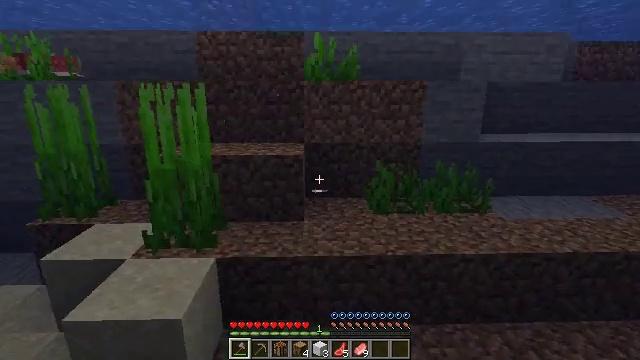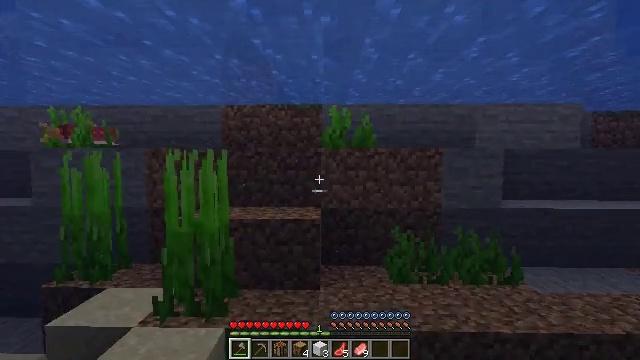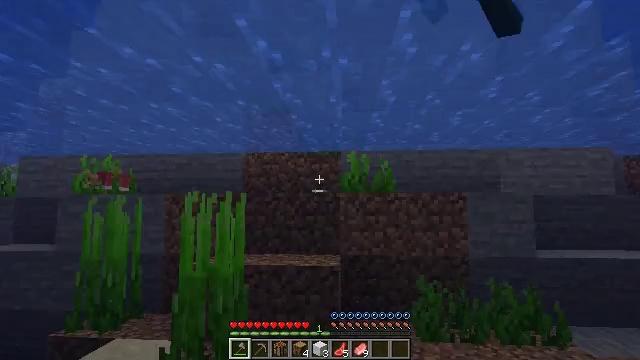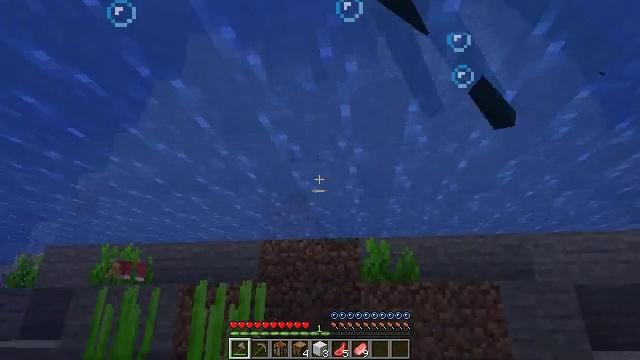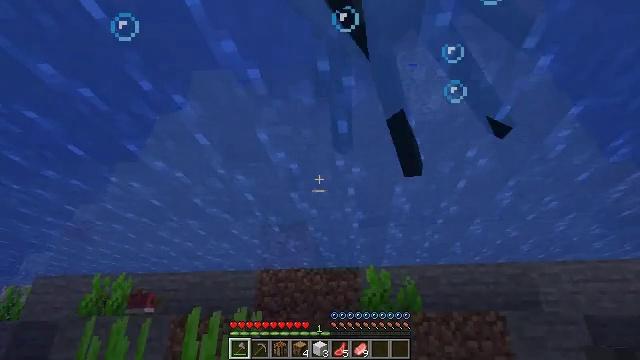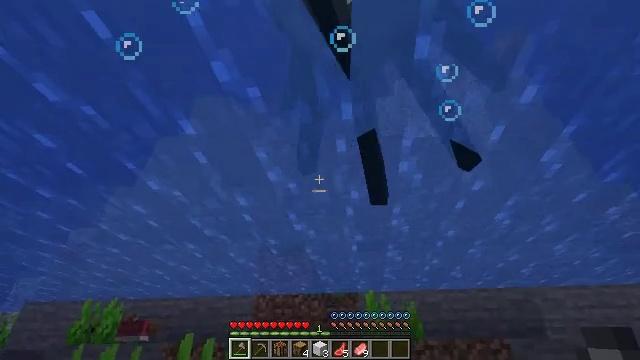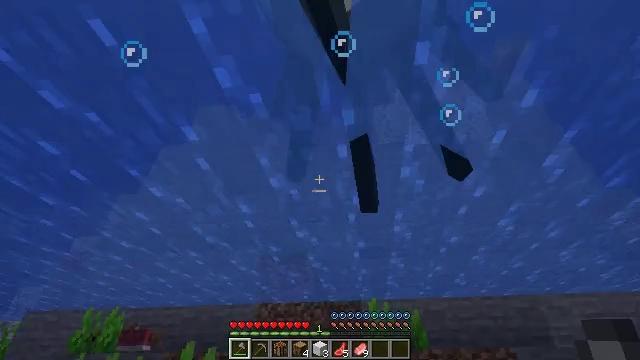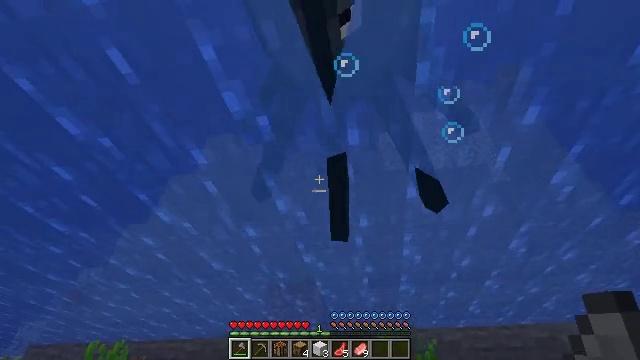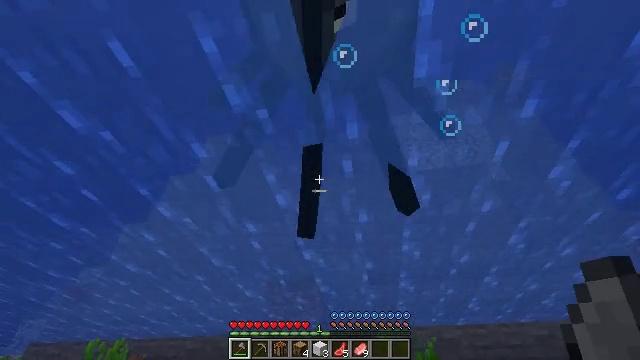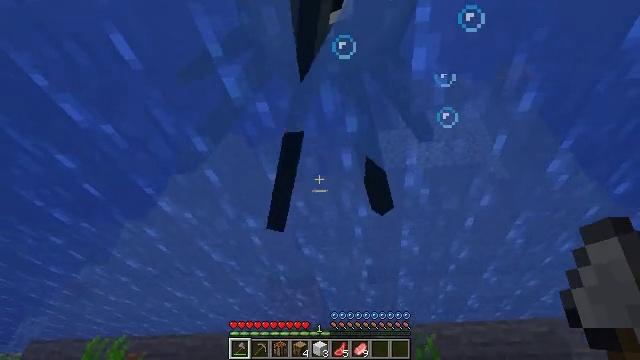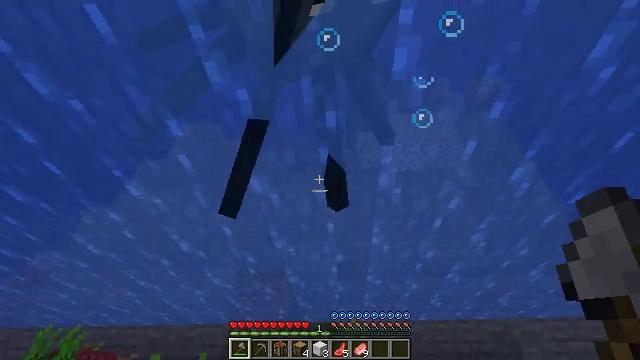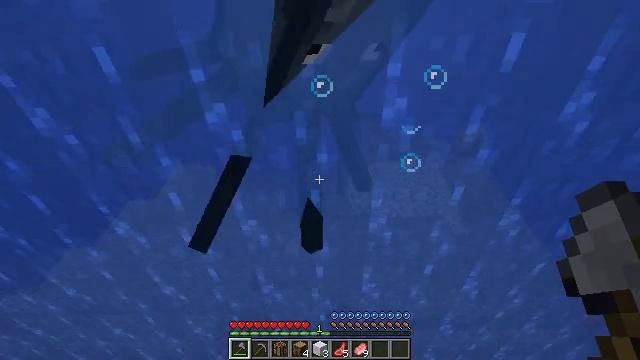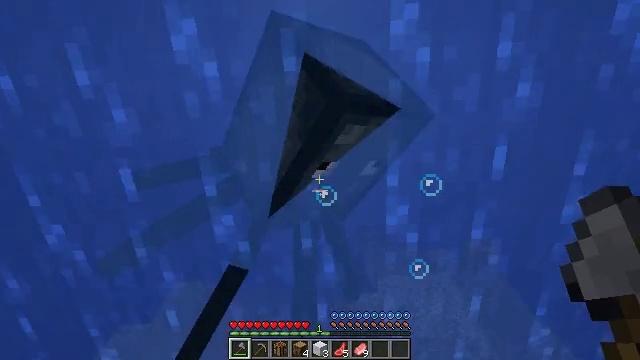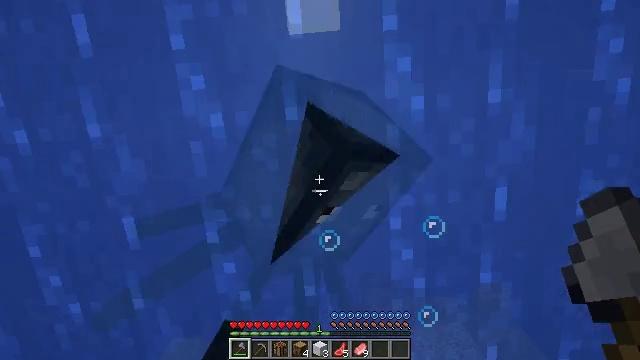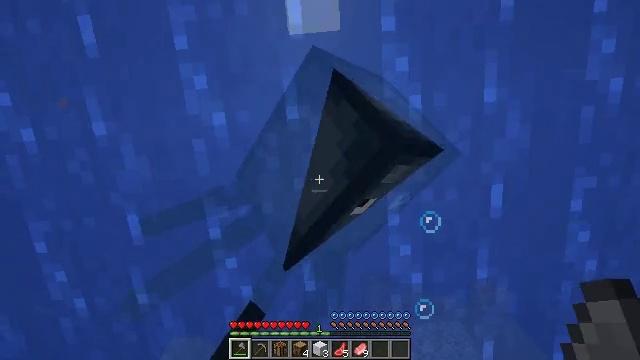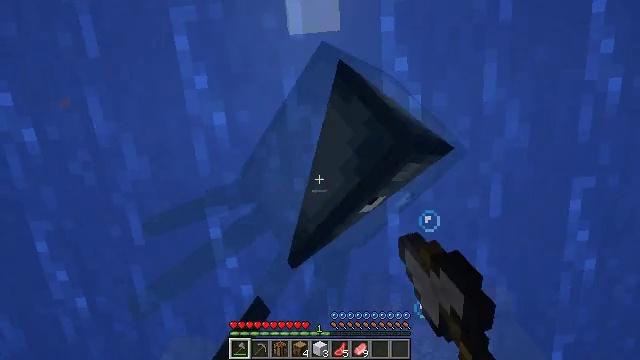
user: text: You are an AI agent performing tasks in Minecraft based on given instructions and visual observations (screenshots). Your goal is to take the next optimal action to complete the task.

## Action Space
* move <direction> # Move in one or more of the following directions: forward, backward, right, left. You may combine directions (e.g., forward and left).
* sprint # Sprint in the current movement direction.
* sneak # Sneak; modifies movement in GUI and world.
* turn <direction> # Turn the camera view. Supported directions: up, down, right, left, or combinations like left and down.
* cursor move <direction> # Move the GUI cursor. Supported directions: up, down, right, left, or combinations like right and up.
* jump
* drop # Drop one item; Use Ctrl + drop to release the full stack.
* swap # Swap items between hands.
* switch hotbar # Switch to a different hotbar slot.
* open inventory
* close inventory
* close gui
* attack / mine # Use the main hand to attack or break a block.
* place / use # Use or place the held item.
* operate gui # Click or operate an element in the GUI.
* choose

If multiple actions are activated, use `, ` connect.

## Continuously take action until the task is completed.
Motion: motion action
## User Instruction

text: Kill the squid.
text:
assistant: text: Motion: turn left and up
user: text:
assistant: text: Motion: turn left and up
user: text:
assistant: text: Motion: turn left and up
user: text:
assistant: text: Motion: turn up
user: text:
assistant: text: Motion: turn up
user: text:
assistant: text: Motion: turn up
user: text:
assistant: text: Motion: turn left and up
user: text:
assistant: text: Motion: no_op
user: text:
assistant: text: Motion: no_op
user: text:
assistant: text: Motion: turn right
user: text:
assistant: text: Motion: turn right and up
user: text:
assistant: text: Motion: turn left and up
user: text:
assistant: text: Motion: turn left and up
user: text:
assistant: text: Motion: attack / mine
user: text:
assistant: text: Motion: attack / mine
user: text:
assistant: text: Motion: attack / mine
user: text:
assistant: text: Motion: turn left and up
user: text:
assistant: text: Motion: turn left and up
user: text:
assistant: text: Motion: no_op
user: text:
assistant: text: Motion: no_op